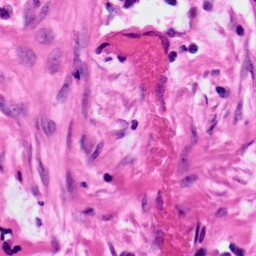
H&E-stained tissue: Ovarian